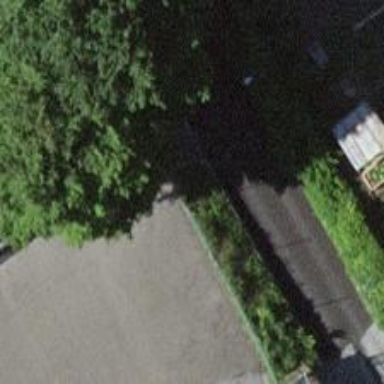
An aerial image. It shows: Retaining wall.